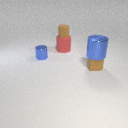
small brown rubber cube below large blue metal cylinder